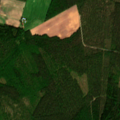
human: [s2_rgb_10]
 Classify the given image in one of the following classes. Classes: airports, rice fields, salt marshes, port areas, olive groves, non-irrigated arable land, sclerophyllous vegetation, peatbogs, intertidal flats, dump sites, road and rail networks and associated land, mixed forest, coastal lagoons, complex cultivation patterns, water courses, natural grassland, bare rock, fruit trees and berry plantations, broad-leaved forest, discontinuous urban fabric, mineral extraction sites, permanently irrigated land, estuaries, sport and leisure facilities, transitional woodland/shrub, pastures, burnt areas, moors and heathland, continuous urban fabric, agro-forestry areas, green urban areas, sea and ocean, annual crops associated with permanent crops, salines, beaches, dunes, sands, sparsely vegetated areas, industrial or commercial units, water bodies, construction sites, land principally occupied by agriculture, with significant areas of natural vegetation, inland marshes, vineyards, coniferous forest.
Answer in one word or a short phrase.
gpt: non-irrigated arable land, coniferous forest, mixed forest